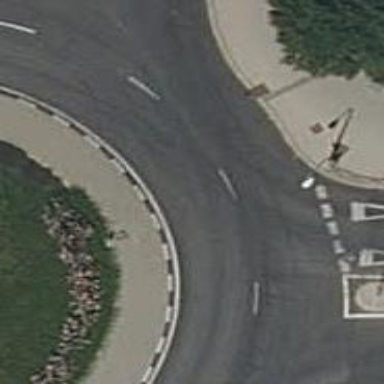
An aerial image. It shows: Tertiary road with asphalt surface leading to roundabout.